The trace is the raw vibration amplitude of a rotating bearing as a function of time. Diagnose the bearing from this image, choosing from: normal, inner_race, outer_race, ball.
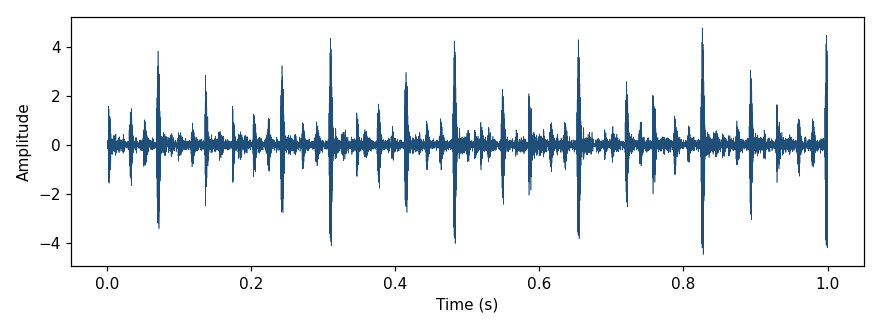
Answer: outer_race